Question: I have the following problem: I want to call 'Delegate.CreateDelegate' from within my Portable Class Library targeting .NET 4.5, Windows Phone 8 and Windows 8 Store Apps, but my code does not compile. The compiler says that it cannot find the method on the 'Delegate' type.
The funny thing is that e.g. the PRISM library by Microsoft can call 'Delegate.CreateDelegate' from a Portable Class Library. It does so in the 'DelegateReference' class. The PRISM portable class library targets .NET 4.0, Windows 8 Store Apps, Windows Phone 8 and Silverlight 5 (and thusly an even more restrictive set).
The code that does not compile looks like this:
'''
public class MyClass
{
public void MyMethod<T>(EventHandler handler)
{
var @delegate = Delegate.CreateDelegate(typeof (OpenEventHandler<T>), null, handler.GetMethodInfo());
}
}
public delegate void OpenEventHandler<in T>(T target, object sender, EventArgs arguments);
'''
An example can be downloaded here: <URL>
It contains my library project and a very stripped version of the PRISM PubSubEvents project containing only the 'DelegateReference' class and its interface. The complete source code of the latter can be found here: <URL>
What can I do to use all 'Delegate' members? Thank you in advance for your help!
after Henk Holterman's answer:
GetMethodInfo() is an extension method that is supported by the PCL subset. Anyway, that is not related to the problem that I cannot call 'Delegate.CreateDelegate' while PRISM's PCL project can.

after Hans Passants comment:
I just played around and found out that when I activate Silverlight 5 as a target of the portable library then 'Delegate.CreateDelegate' is indeed accessible (and the GetMethodInfo Extension Method no longer is). Is 'Delegate.CreateDelegate' then maybe mapped to another API for Windows 8 Store and Phone apps internally? It's the only way I could think of how this method would be suddenly accessible just because I added Silverlight 5 as a valid target.
(You can reproduce this by right-clicking on the "MyPortableClassLibrary" project, click "Properties" and in the "Library" tab click change to select the frameworks that are targeted by the portable library.)
Also, earlier today, I created an Windows Store App project and saw that there was no 'CreateDelegate' method defined on the 'Delegate' class in .NET for Windows Runtime.
In my actual project, I do not want to target Silverlight 5 as I use 'IObservable<T>' and 'IObserver<T>' heavily using Rx and these interfaces are not defined in Silverlight.
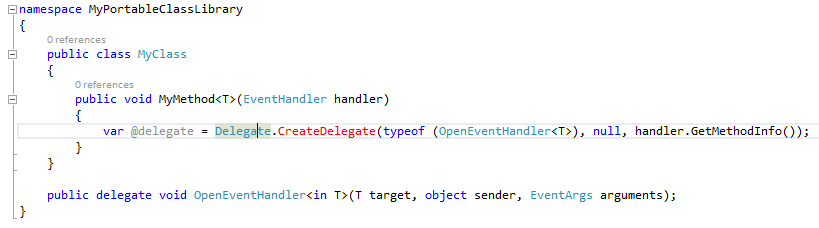
Answer: What you are seeing when you add/remove Silverlight, is portable flipping between two different .NET API surface areas. I cover these two different surface areas here: <URL>.
In what we call the legacy surface area, this method lives on Delegate.
In the new surface area, this method has been moved to MethodInfo.
For layering reasons. In the new surface, reflection types (ie Assembly, MemberInfo, MethodInfo, etc) are considered as living in a higher layer than the core primitives, which includes Delegate. Unlike the legacy surface area (where they all live in mscorlib), these types in different assemblies; System.Reflection.dll and System.Runtime.dll, respectively.
This method (a few others) were causing something at a lower layer (System.Runtime.dll) to depend on something at a higher layer (System.Reflection.dll). To prevent that, the dependency was reversed.